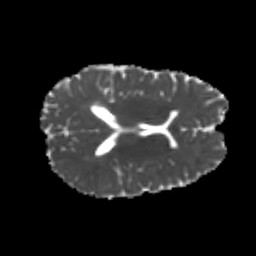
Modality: MD
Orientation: axial
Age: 23
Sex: female
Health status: healthy
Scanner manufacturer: philips
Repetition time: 7.385 s
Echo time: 0.08599 s